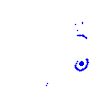
Particle: electron